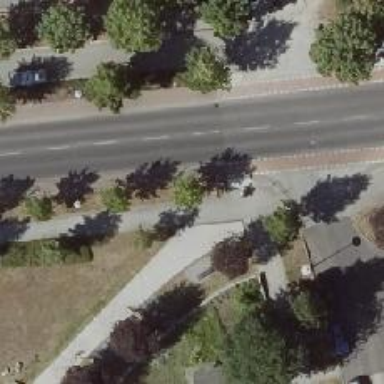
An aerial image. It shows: Avenue lined with broadleaved deciduous trees.